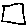
Label: square